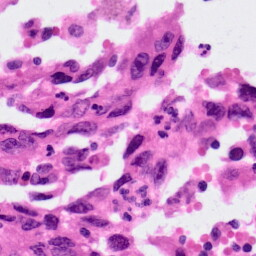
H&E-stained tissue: Lung